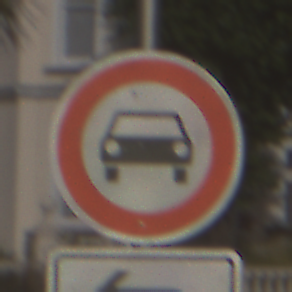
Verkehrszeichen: VerbotKraftwagen
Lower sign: RichtungsangabeDurchPfeile2
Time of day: MorningAfternoon
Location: Outdoor (Urban)
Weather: PartlyCloudy
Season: NotSpecified
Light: Natural